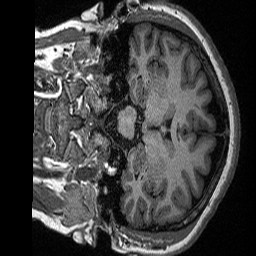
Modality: T1w
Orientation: coronal
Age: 41
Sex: female
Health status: healthy
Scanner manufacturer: siemens
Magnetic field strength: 3 T
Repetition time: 2.3 s
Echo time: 0.00298 s